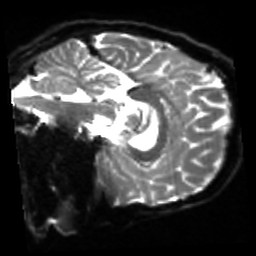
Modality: sbref
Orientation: sagittal
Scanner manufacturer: siemens
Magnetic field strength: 3 T
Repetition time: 4 s
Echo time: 0.0594 s